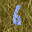
Label: 6